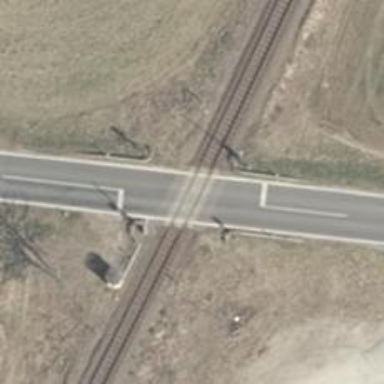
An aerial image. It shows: Automatic barrier at railway level crossing.